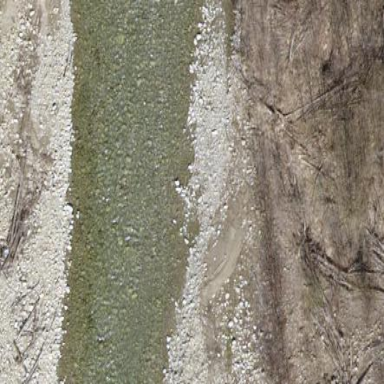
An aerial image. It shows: Landscape with shingle surface.